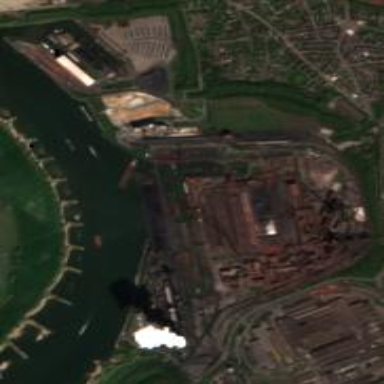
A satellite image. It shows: Steelworks in industrial area.